Field crop: maize
Growth stage: 2
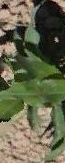
Species: maize